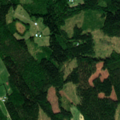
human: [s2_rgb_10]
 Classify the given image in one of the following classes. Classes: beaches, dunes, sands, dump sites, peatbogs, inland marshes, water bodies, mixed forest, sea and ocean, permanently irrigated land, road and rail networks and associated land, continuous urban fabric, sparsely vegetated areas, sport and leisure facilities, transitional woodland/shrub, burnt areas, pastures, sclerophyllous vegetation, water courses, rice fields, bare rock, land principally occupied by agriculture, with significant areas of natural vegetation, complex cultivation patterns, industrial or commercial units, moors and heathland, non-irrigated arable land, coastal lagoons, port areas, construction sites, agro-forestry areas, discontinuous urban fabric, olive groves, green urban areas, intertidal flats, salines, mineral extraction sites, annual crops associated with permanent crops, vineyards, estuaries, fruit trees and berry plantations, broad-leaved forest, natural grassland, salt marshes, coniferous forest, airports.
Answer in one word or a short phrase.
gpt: land principally occupied by agriculture, with significant areas of natural vegetation, broad-leaved forest, coniferous forest, mixed forest, transitional woodland/shrub